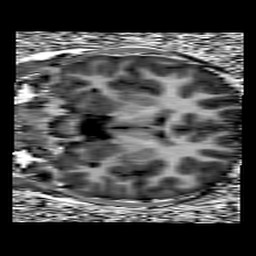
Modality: UNIT1
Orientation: coronal
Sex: female
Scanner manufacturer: siemens
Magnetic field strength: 3 T
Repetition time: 5 s
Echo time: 0.00368 s